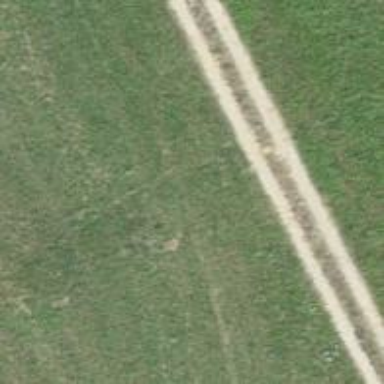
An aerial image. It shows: Track with grade3 tracktype.